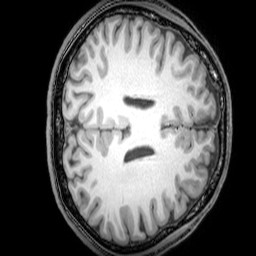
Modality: T1w
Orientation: axial
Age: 21
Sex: male
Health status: healthy
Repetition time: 0.081 s
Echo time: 0.037 s